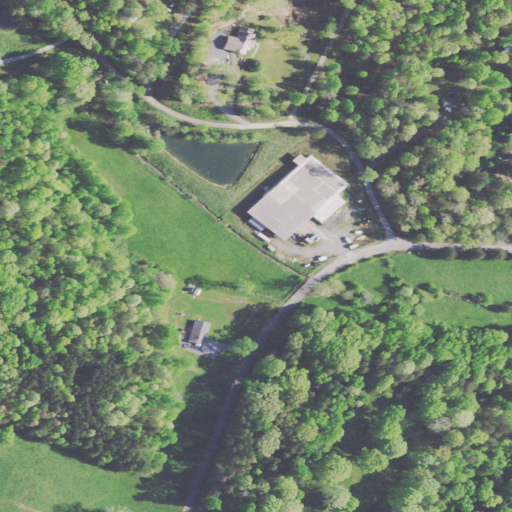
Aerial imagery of valley in Tennessee named Hoot'n Hollow containing deciduous forest, pasture, open development, mixed forest, shrub, low intensity development, medium intensity development, and high intensity development